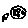
Label: moon